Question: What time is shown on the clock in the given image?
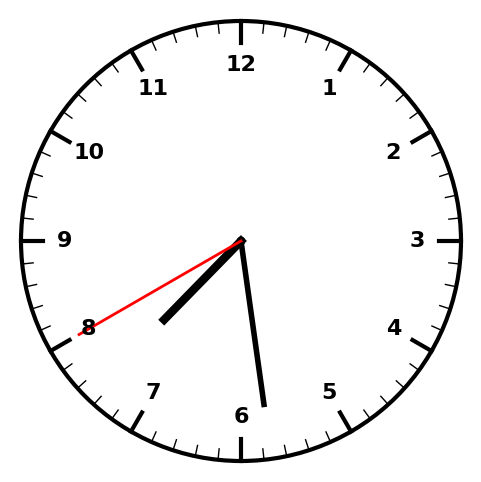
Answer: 07:28:40